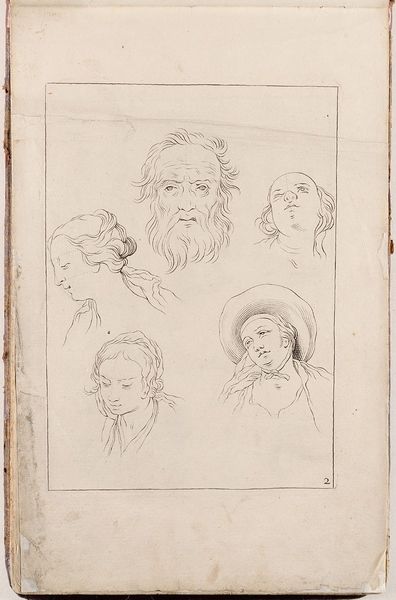
Titel: Kopfstudien, Blatt 2 aus der Folge 'Fondamenten der Teecken-Konst aerdigh geinverteert door Abraham Bloemaert'
Künstler: Abraham Bloemaert
Standort: Hamburg
Institution: Museum für Kunst und Gewerbe Hamburg
Schlagwörter: akt, kopf, mann, frauen, ausschnitt, frau, grau, hut, mund, nase, profil, skizze, stirn, zeichnung, hochformat, schleife, bart, augen, falten, gesicht, rahmen, figur, haare, kind, frontal, lippen, papier, perspektive, studie, grafik, graphik, rand, zopf, hutband, fotografie, photographie, rechteck, druckgraphik, druckgrafik, stich, entwurf, heft, junger mann, blickrichtung, gesichtszüge, skizzenbuch, kopfstudie, skizzen, kupferstich, mann mit hut, teile, bärtiger, anatomiestudie, gerippt, figurenstudie, mann mit bart, zeichenkunst, reproduktionen, druckerzeugnisse, bleibstift, körper, körperteile, körpers, ornamentstich, vorlageblätter, fünf gesichter